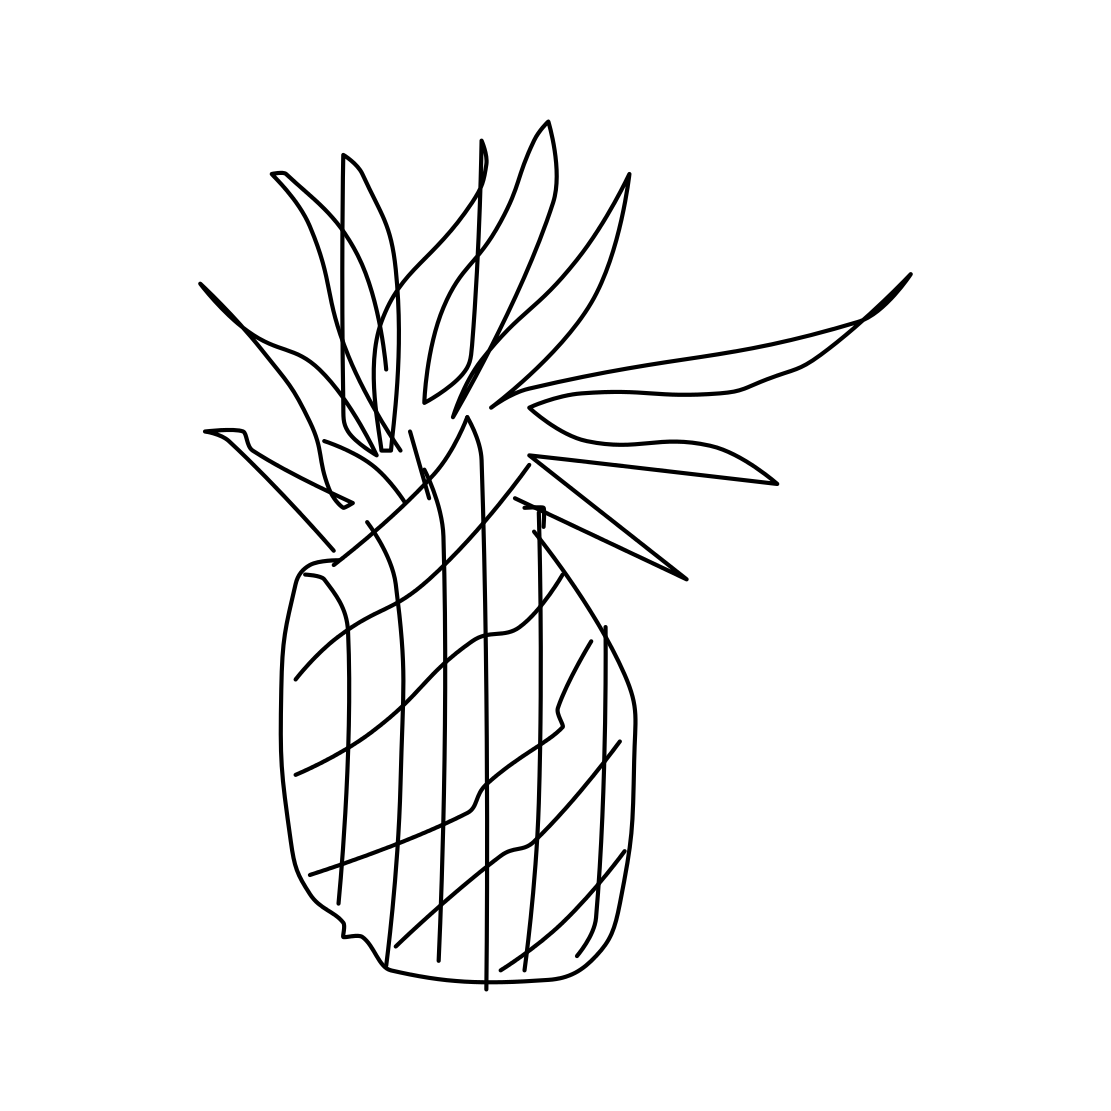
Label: pineapple